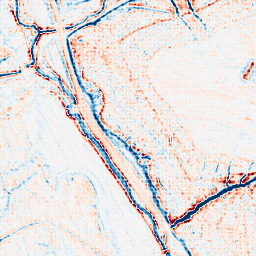
Category: edge_preserving
Decomposition family: anisotropic_diffusion
Decomposition parameters: iterations: 10
kappa: 10
gamma: 0.2
Upsampling method: sinc_hamming
Upsampling parameters: scale: 4
kernel_size: 4
Upsampling scale: 4